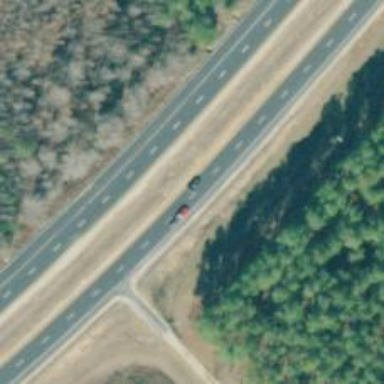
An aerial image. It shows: Expressway with asphalt surface classified as trunk highway.